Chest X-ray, PA view. Patient: 21 years old, sex M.
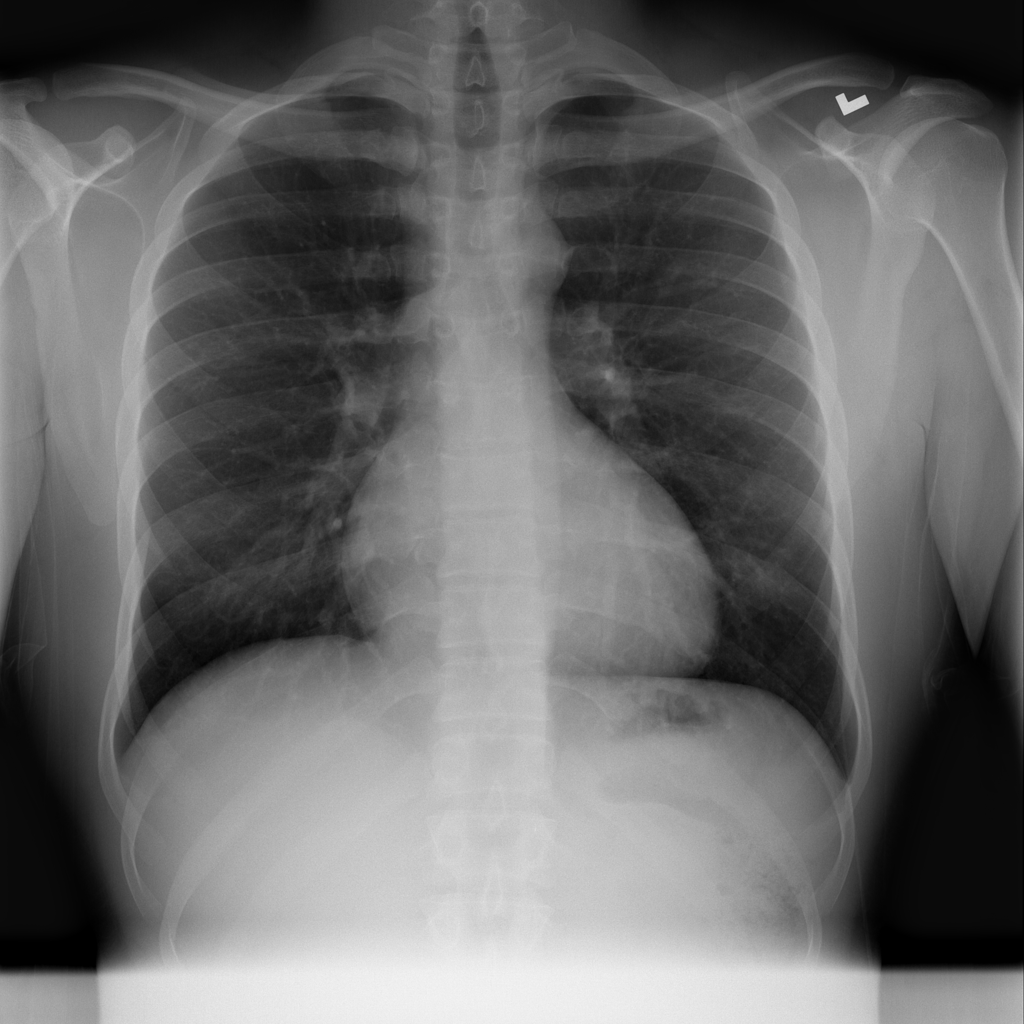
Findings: Cardiomegaly, Effusion